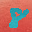
Label: 8